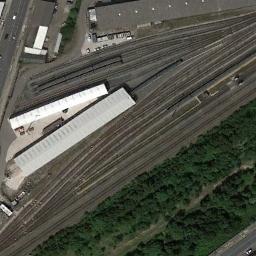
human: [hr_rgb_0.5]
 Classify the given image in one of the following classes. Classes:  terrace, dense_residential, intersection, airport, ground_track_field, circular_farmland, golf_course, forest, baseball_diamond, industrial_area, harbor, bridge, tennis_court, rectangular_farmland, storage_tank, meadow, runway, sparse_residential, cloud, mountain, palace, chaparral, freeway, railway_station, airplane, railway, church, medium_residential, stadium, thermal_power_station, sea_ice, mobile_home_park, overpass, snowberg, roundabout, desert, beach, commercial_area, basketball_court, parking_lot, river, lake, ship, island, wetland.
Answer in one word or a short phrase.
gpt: railway_station